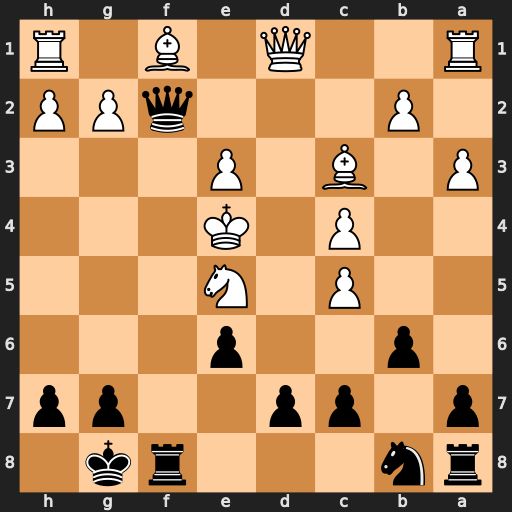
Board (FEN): rn3rk1/p1pp2pp/1p2p3/2P1N3/2P1K3/P1B1P3/1P3qPP/R2Q1B1R
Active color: b
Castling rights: -
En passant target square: -
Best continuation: Qf5+ Kd4 Nc6+ Nxc6 bxc5#